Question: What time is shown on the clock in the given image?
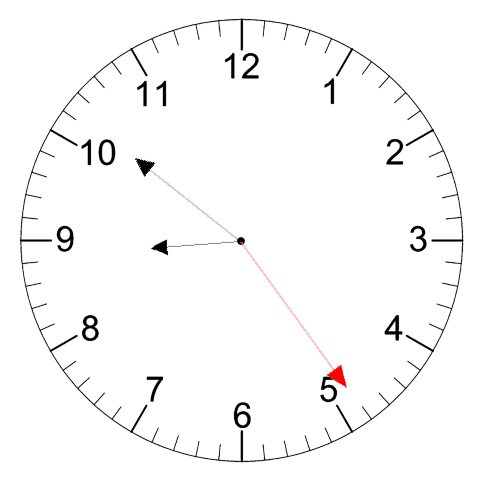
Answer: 08:51:24